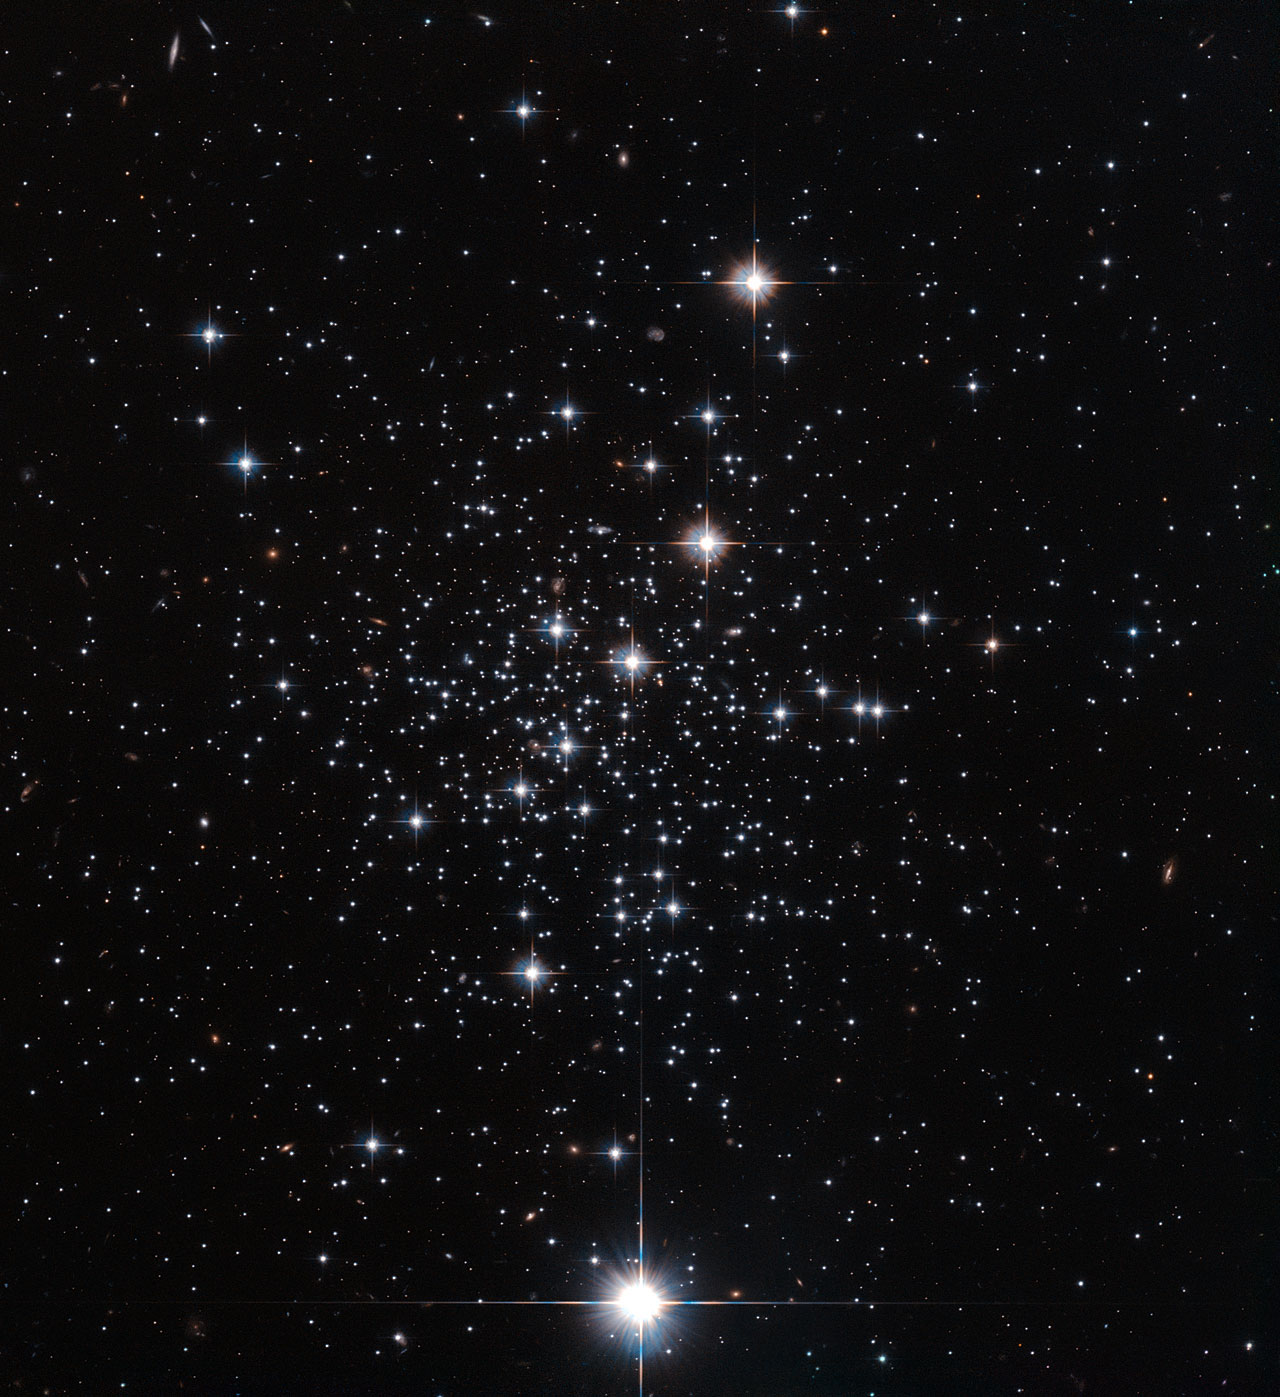
Panta rhei as Seen by Hubble Panta rhei as Seen by Hubble, nasa, hubble, nasagoddard, palomar12